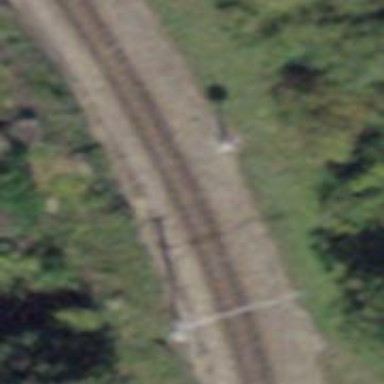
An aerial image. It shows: Railway signal.